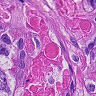
Metastatic tissue present: yes